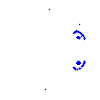
Particle: electron